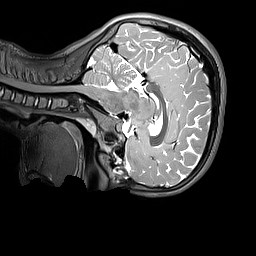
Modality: T2w
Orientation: sagittal
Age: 10
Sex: female
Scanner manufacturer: siemens
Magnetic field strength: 3 T
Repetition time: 3.2 s
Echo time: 0.408 s